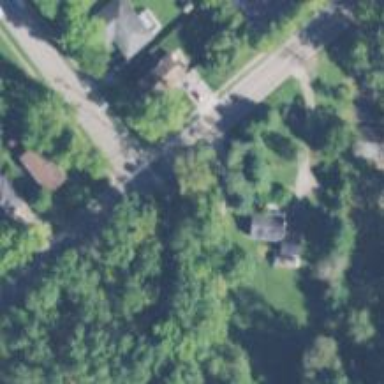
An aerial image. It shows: Shared driveway marked as service road.